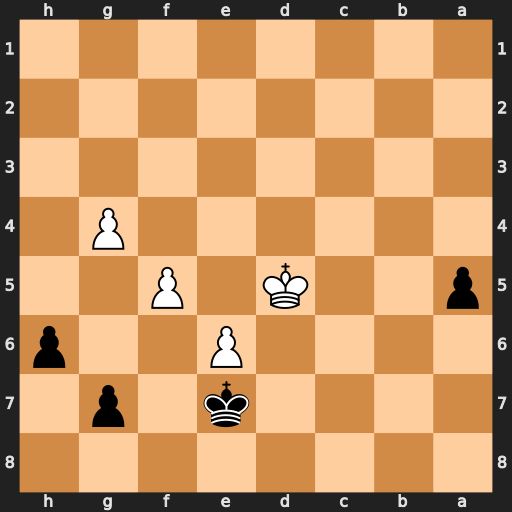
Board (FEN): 8/4k1p1/4P2p/p2K1P2/6P1/8/8/8
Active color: b
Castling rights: -
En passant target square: -
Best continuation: a4 Kc4 g6 fxg6 Kxe6